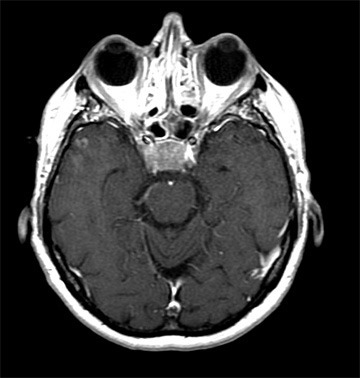
Label: pituitary